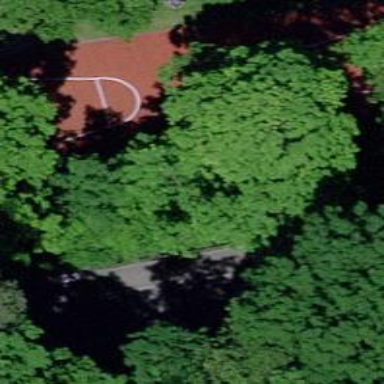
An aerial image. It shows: Tartan basketball court located on pitch designated for leisure land.